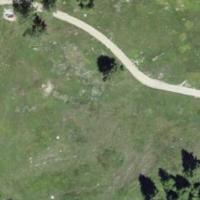
EUNIS habitat code: 43
Species observed at this site:
Gentianella campestris